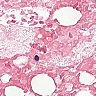
Metastatic tissue present: no